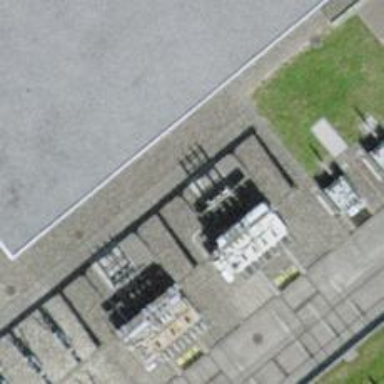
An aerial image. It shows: Insulator used in power systems.